Question: I am trying to get my banner to run on my Magento site but it is trowing this error preventing it from running.
I have seen some cases with a similar problem but can't seem to figure out what is going wrong. Thanks!
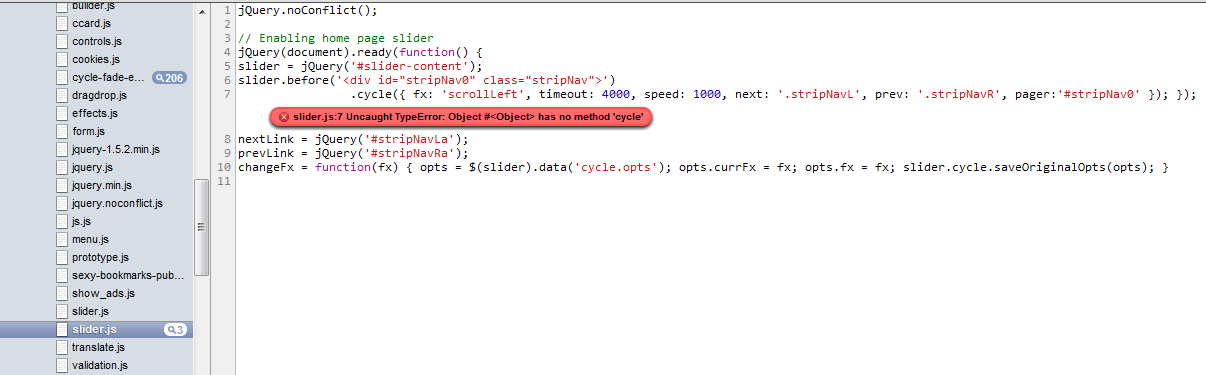
Answer: Hello i think You have multiple instances of jQuery on your page
like jquery.js ,jquery.min.js ,jquery 1.5.2.min.js check which js apply for your page for run slider